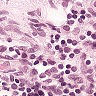
Metastatic tissue present: no